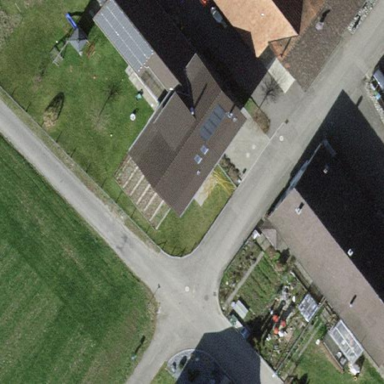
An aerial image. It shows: Simple house.